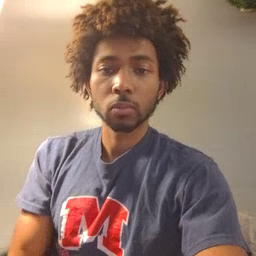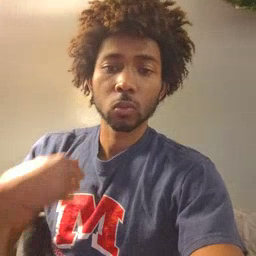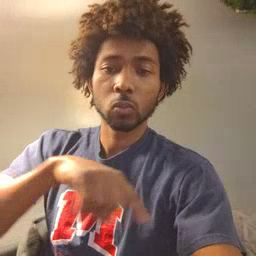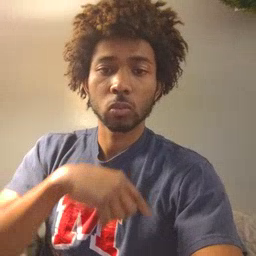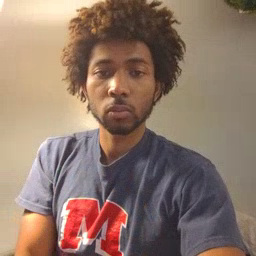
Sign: weus